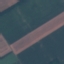
Land use / land cover class: AnnualCrop